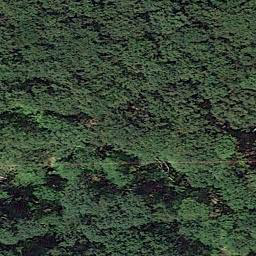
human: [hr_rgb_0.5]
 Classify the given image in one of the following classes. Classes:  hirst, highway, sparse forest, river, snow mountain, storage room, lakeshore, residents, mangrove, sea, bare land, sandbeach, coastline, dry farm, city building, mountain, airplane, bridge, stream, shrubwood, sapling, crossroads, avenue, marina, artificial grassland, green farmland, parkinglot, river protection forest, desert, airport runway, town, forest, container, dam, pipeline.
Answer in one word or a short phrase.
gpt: forest